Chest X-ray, AP view. Patient: 43 years old, sex F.
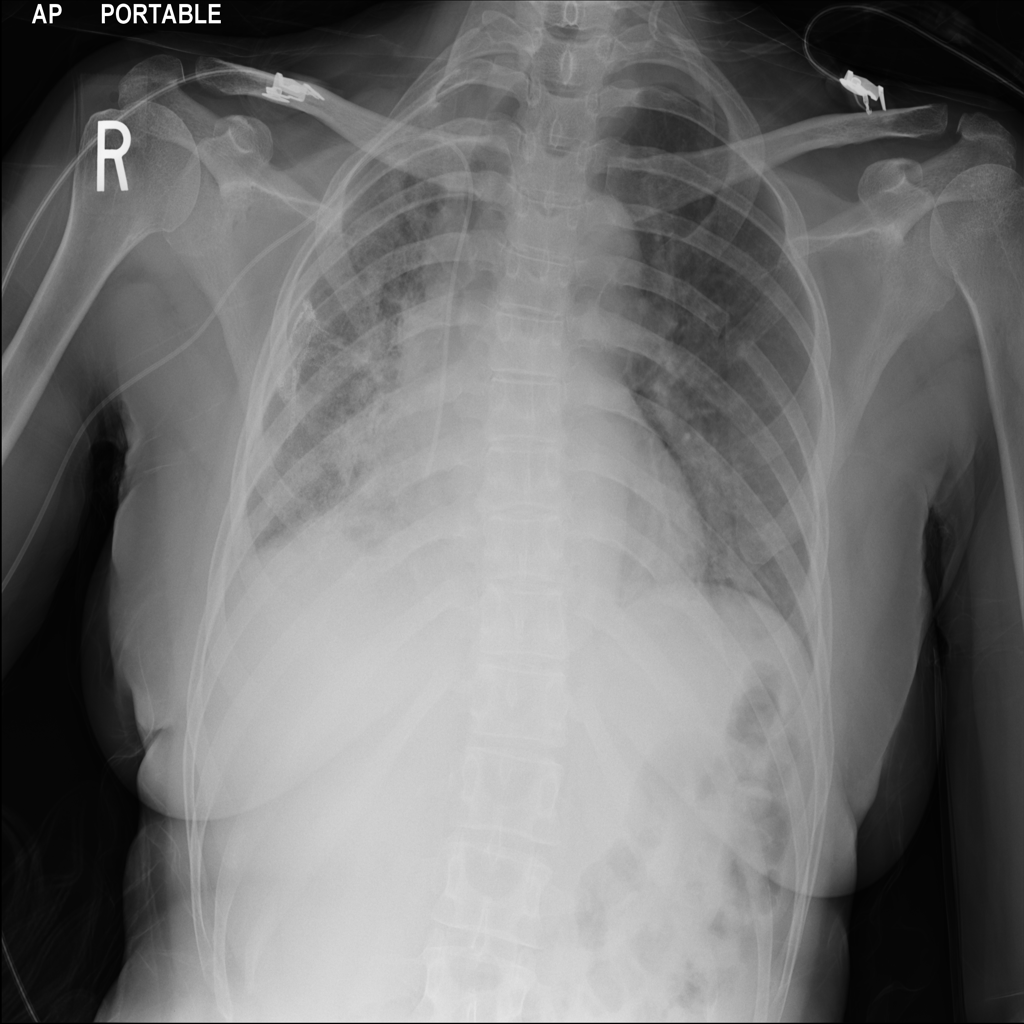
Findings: No Finding